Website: home-depot
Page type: orders-overview
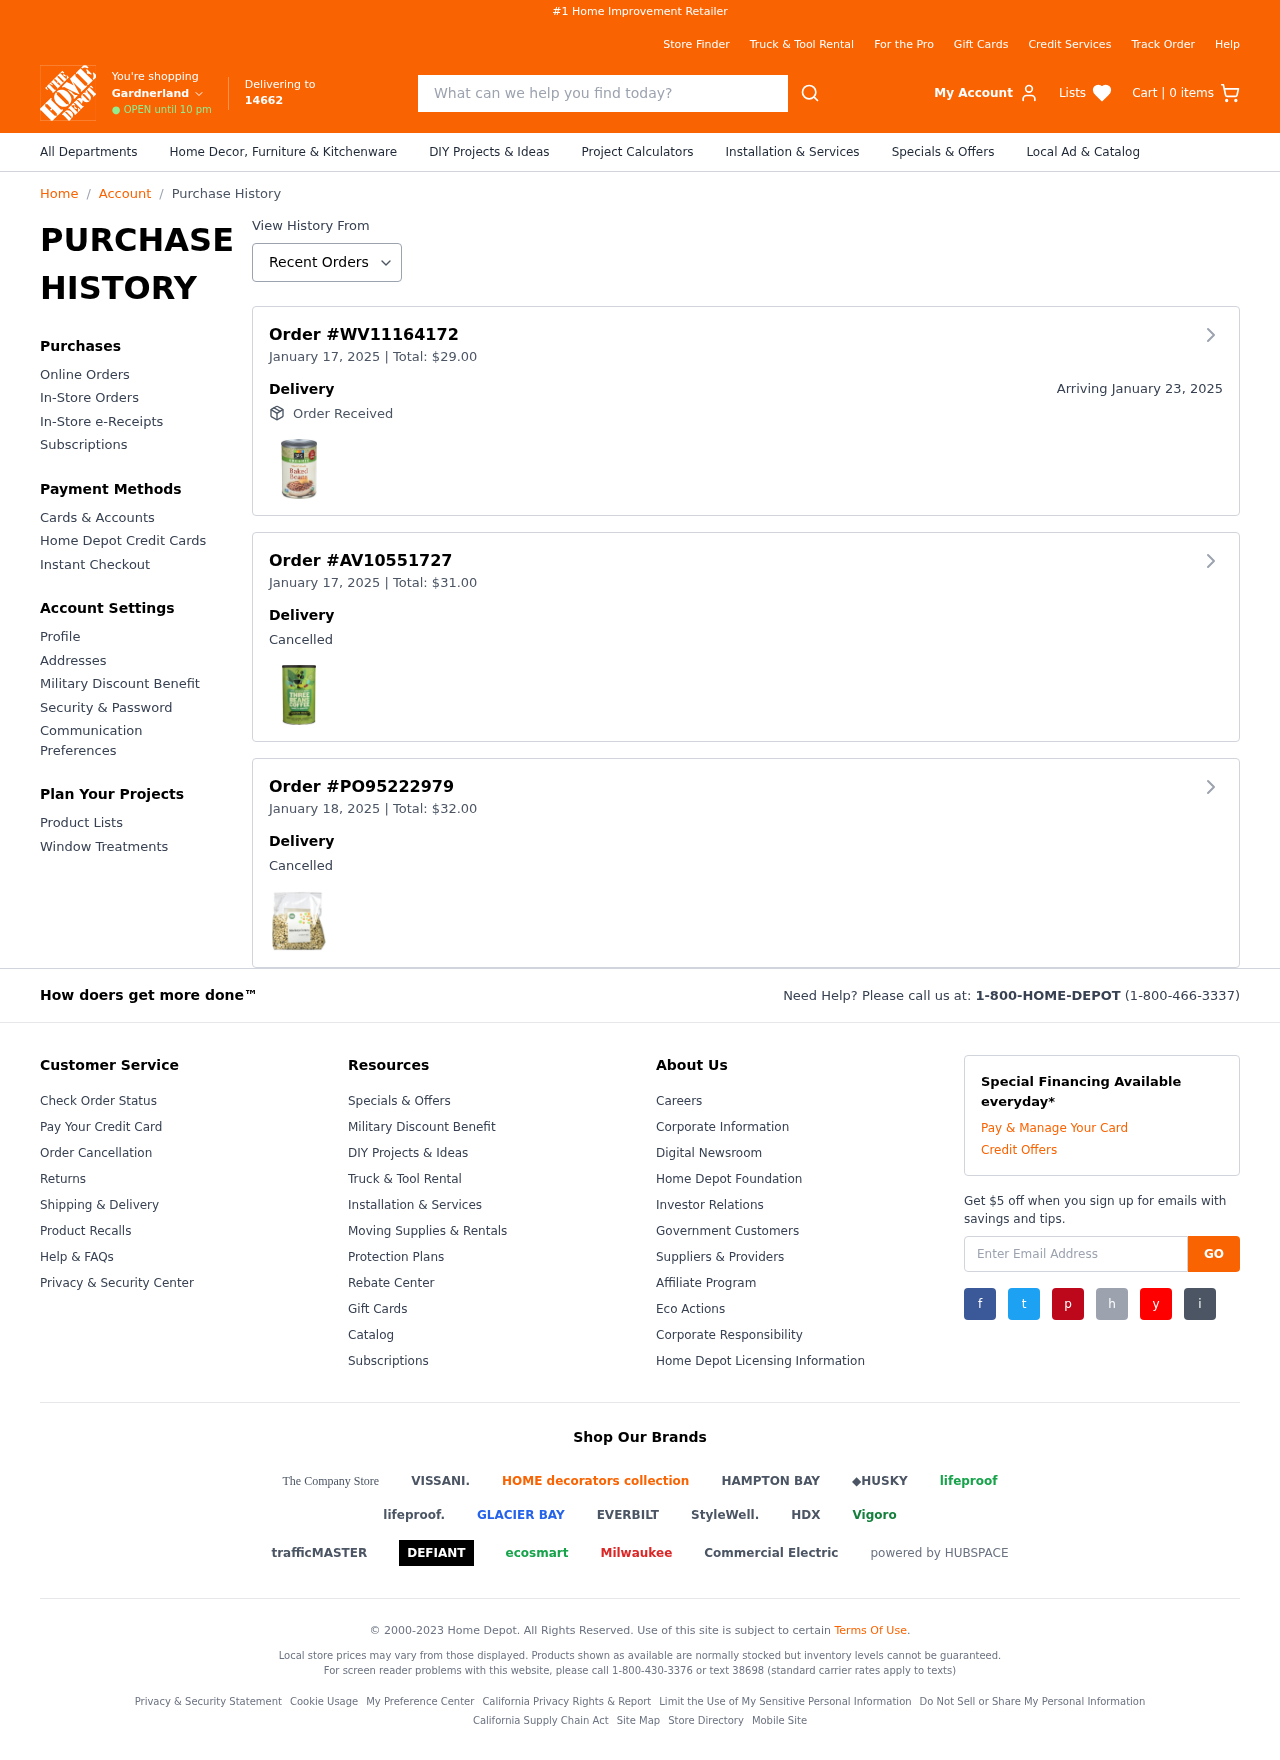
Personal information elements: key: PII_CITY
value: Gardnerland
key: PII_POSTCODE
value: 14662
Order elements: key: ORDER_NUM_ITEMS
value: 0
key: ORDER_ID
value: WV11164172
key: ORDER_DATE
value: January 17, 2025
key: ORDER1_TOTAL
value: $29.00
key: ORDER_DELIVERY_DATE
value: January 23, 2025
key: ORDER2_ID
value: AV10551727
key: ORDER2_DATE
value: January 17, 2025
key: ORDER2_TOTAL
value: $31.00
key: ORDER3_ID
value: PO95222979
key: ORDER3_DATE
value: January 18, 2025
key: ORDER3_TOTAL
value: $32.00
Search elements: key: HEADER_SEARCH
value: What can we help you find today?